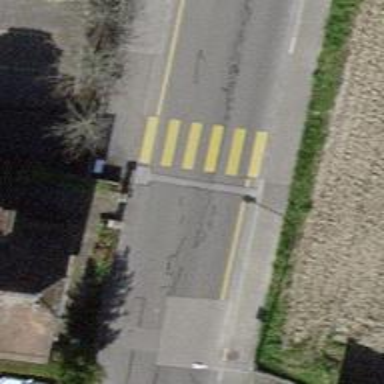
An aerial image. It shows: Marked crossing on the road.